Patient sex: M
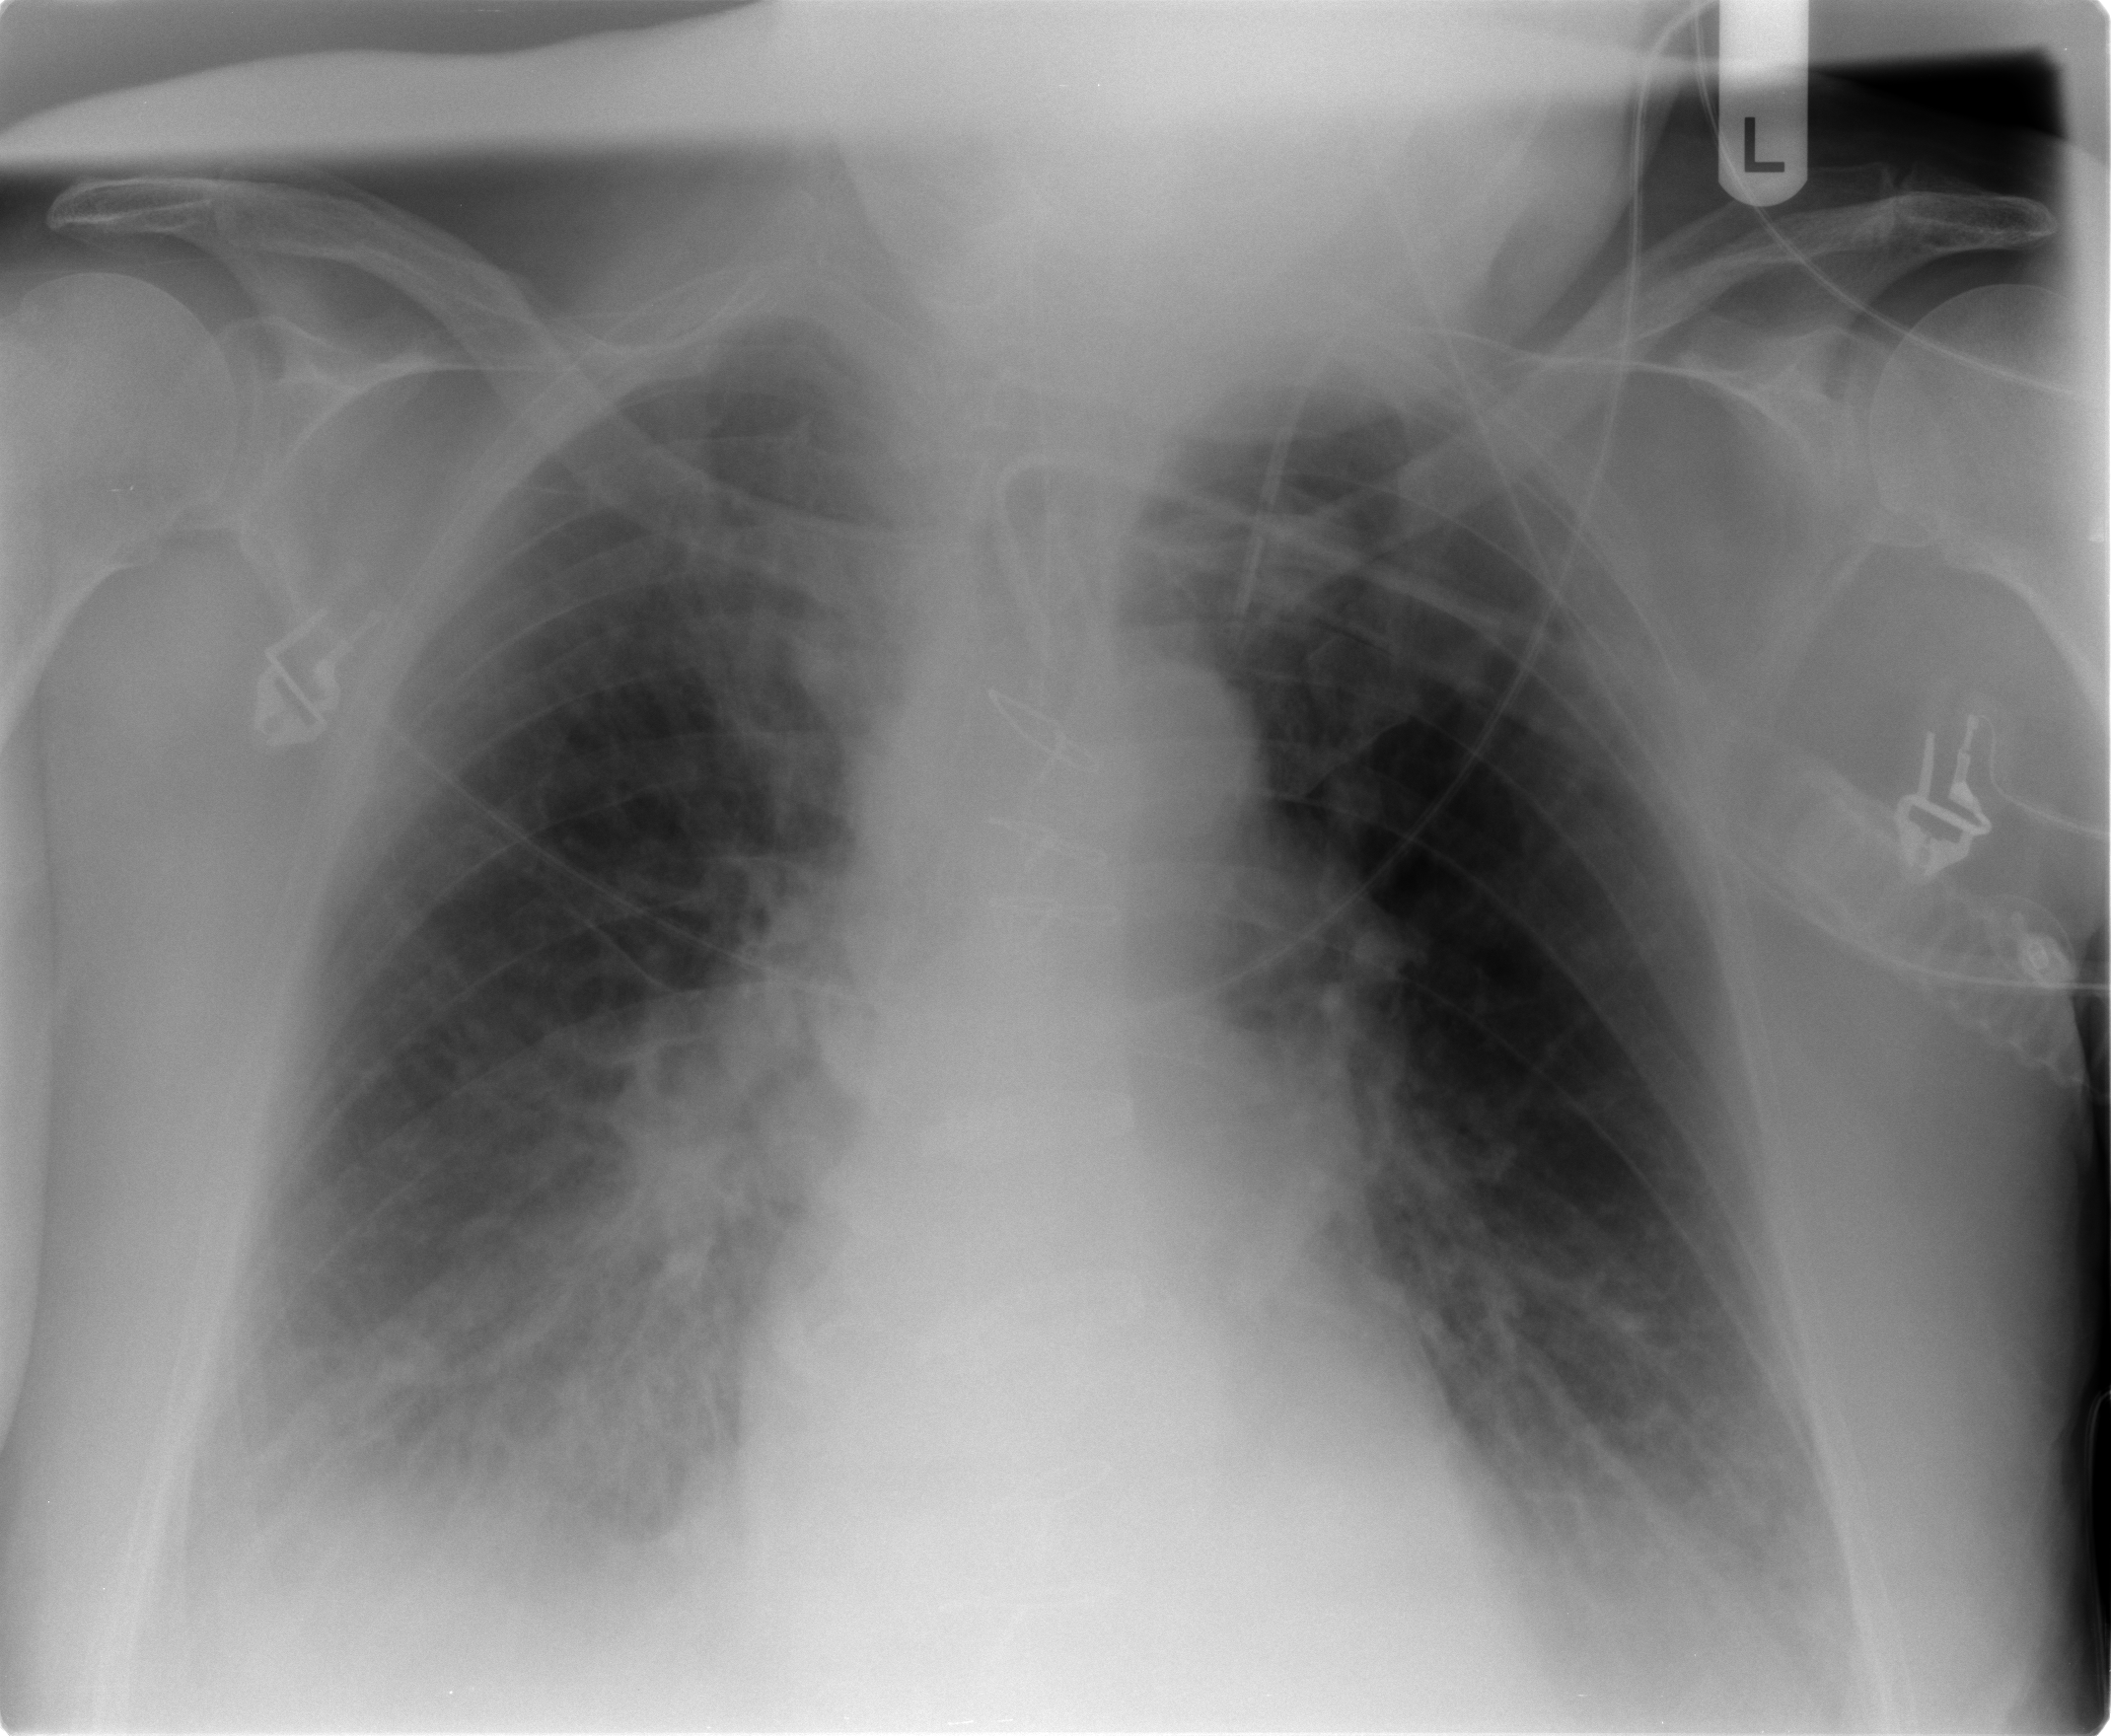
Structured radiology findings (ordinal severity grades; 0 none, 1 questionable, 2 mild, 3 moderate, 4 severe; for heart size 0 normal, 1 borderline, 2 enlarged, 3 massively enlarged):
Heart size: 1
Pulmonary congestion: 2
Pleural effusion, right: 1
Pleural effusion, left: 2
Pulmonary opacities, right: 0
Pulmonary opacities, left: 0
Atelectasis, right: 2
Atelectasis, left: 2